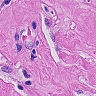
Metastatic tissue present: yes